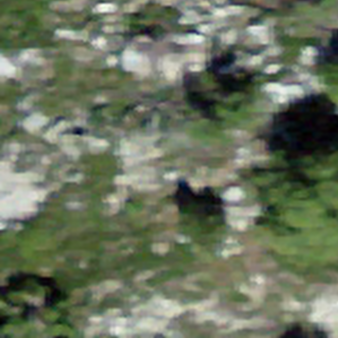
Label: bouldering_area